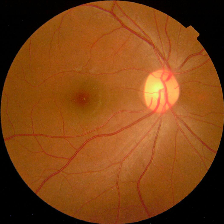
Diabetic retinopathy grade: No DR